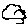
Label: cloud